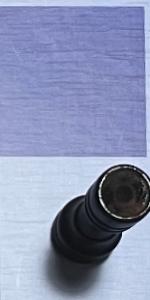
Label: Rook_Black